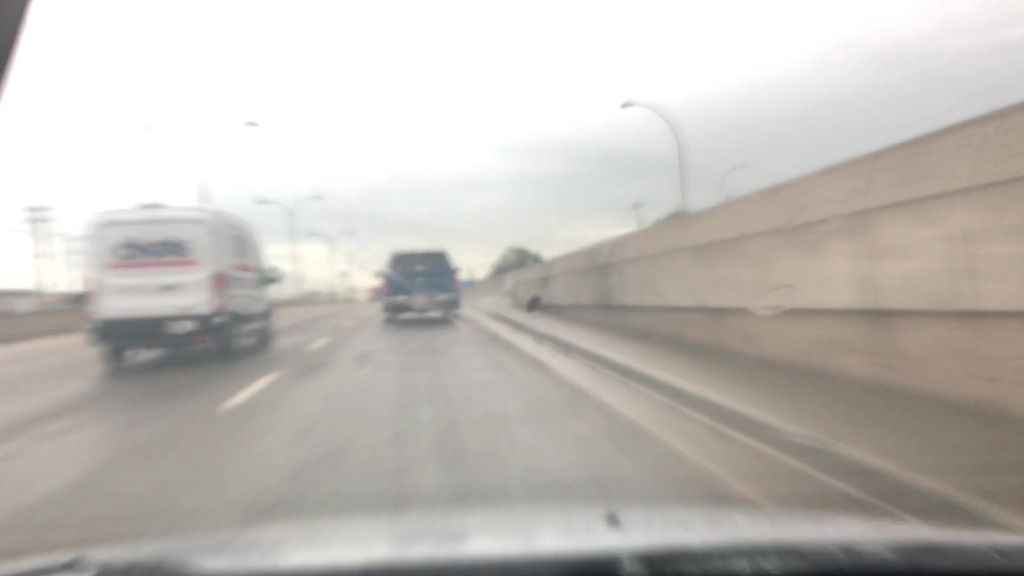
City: edmonton